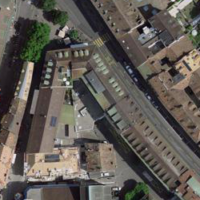
EUNIS habitat code: 54
Species observed at this site:
Quercus ilex